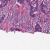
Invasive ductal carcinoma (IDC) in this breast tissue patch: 1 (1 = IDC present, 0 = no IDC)